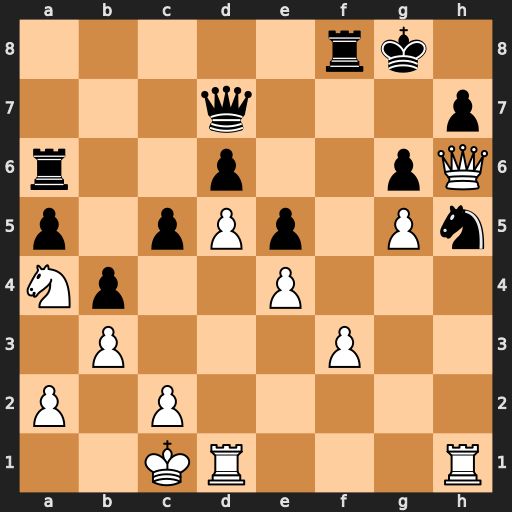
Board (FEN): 5rk1/3q3p/r2p2pQ/p1pPp1Pn/Np2P3/1P3P2/P1P5/2KR3R
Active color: w
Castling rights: -
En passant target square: -
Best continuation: Rxh5 gxh5 Nxc5 dxc5 Qxa6